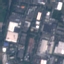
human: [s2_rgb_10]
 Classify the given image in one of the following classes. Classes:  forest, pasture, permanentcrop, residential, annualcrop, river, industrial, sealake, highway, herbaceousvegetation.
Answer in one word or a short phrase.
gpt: Industrial